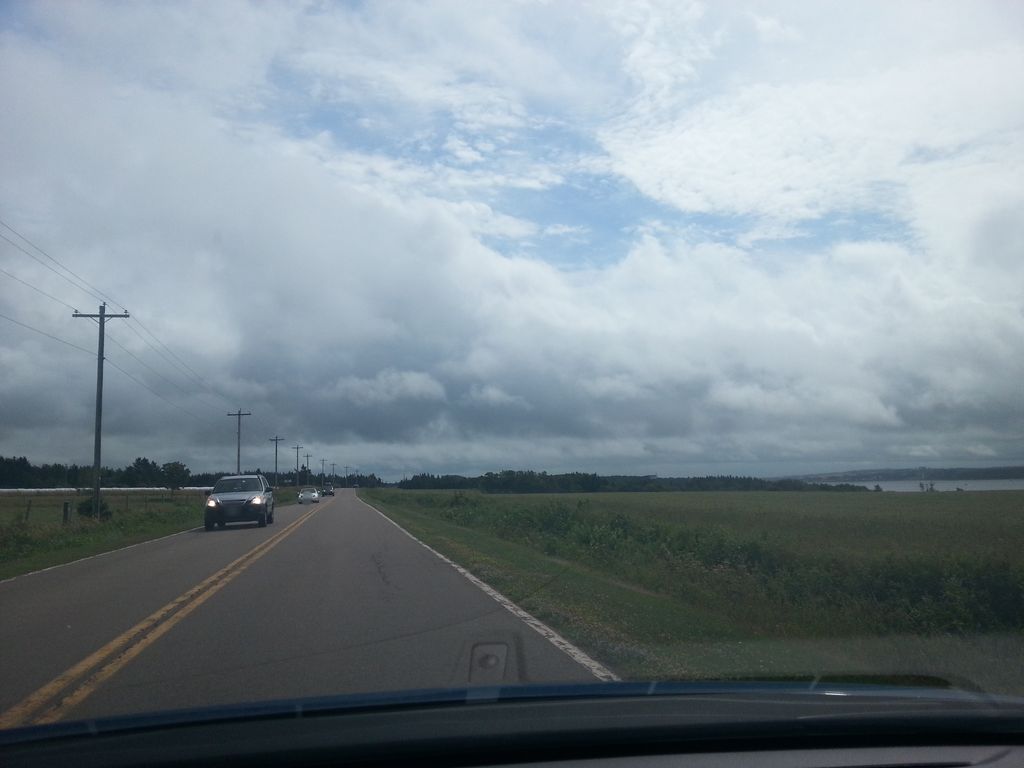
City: charlottetown